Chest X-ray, AP view. Patient: 54 years old, sex M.
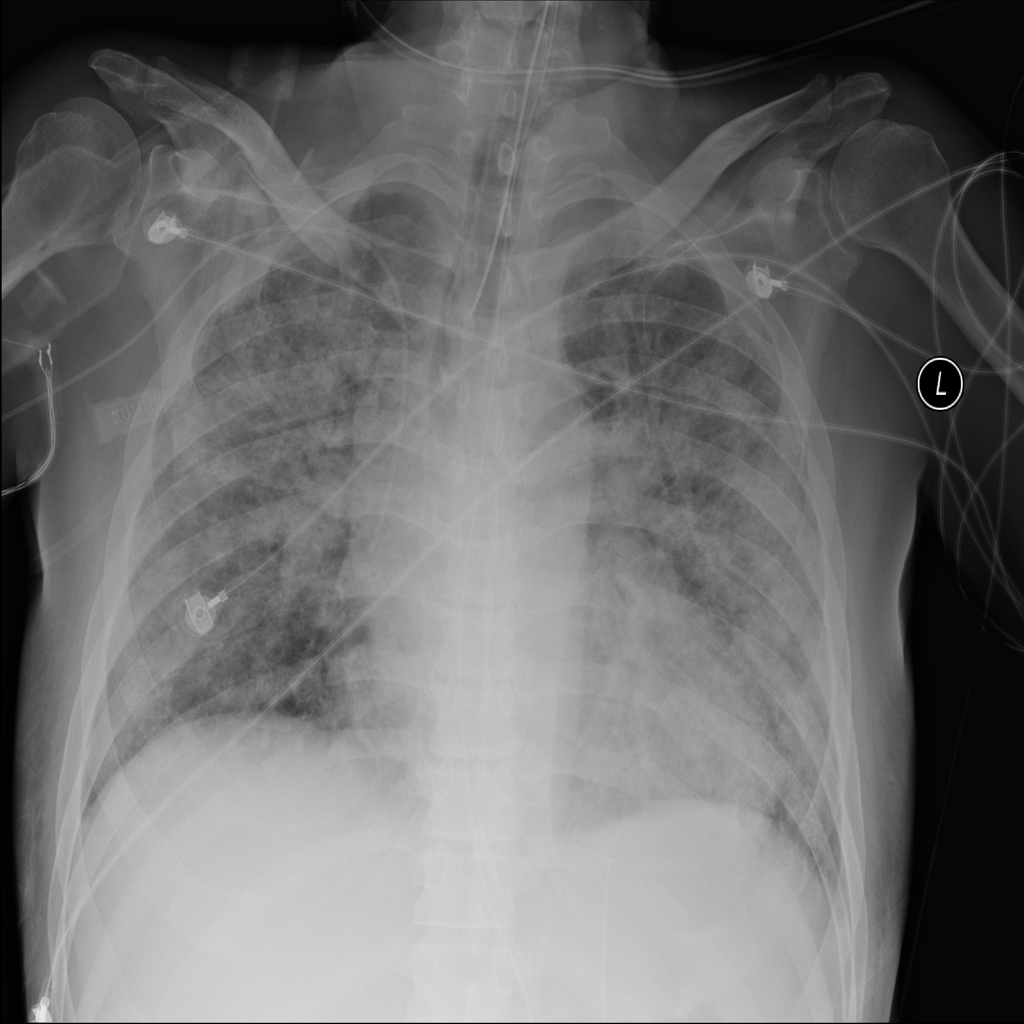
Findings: Edema